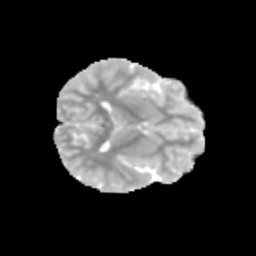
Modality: MD
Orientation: axial
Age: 9
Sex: female
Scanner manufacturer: siemens
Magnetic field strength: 3 T
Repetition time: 3.8 s
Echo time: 0.07 s